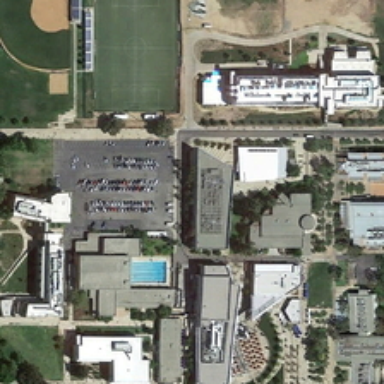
School buildings vary in size, concentrated in the south .